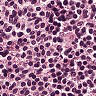
Metastatic tissue present: no